Current action and preconditions to check: trajectory_clear

Your task: For each precondition in the list above, predict whether it will hold at this action.

Consider the current scene as observed from the mobile robot's camera, and analyze the predicted future states of all dynamic agents (e.g., people, animals, vehicles, or any moving entities) within the NEXT SECOND.

IMPORTANT: Only answer "very likely" if you are absolutely certain—based on strong, clear evidence—that a dynamic agent will violate the precondition in the predicted future state. Do NOT answer "very likely" for unlikely, ambiguous, or low-probability risks.

Ask yourself for each precondition: Is there a high probability, with clear and convincing evidence, that the predicted future states of any dynamic agent will interfere with the predicted future state of the currently executing action within the NEXT SECOND, causing that precondition to fail?

Assess the risk level based on these predictions. Use "likely" or "very likely" if motions create a clear risk of interference.

Use "neutral" or "improbable" if agents are nearby but their predicted paths are clearly diverging or non-conflicting.

Failure Risk Categories: "very improbable", "improbable", "neutral", "likely", "very likely"

Answer Format: Output ONLY the probability_of_failure value from these categories: "very improbable", "improbable", "neutral", "likely", "very likely"

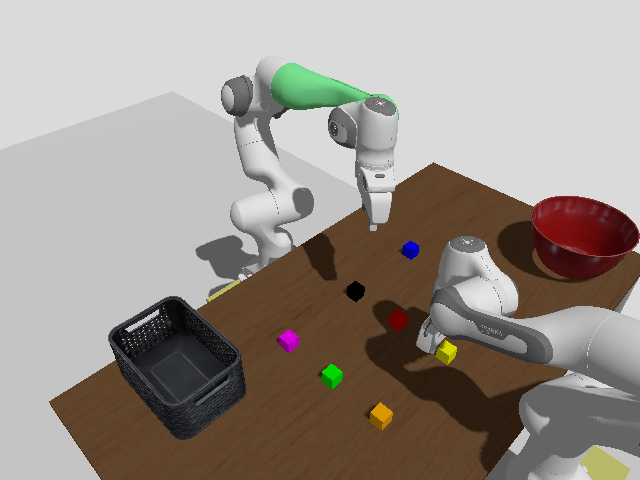

Answer: very improbable